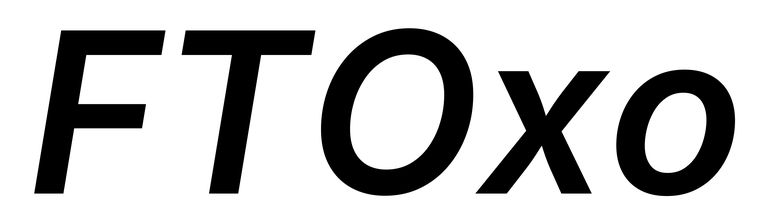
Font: Inter-Italic_SemiBold_Italic